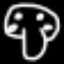
Label: mushroom